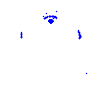
Particle: pion